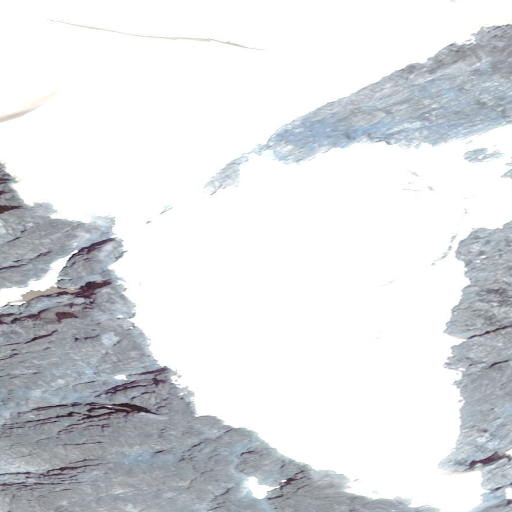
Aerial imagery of mountain in Alaska named Mount Hoffman containing only unknown